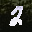
Label: 2